Interaction volume radius: 5 \u00c5
Interaction volume height: 40 \u00c5
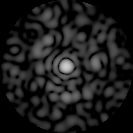
Disorder parameter: 0.8393